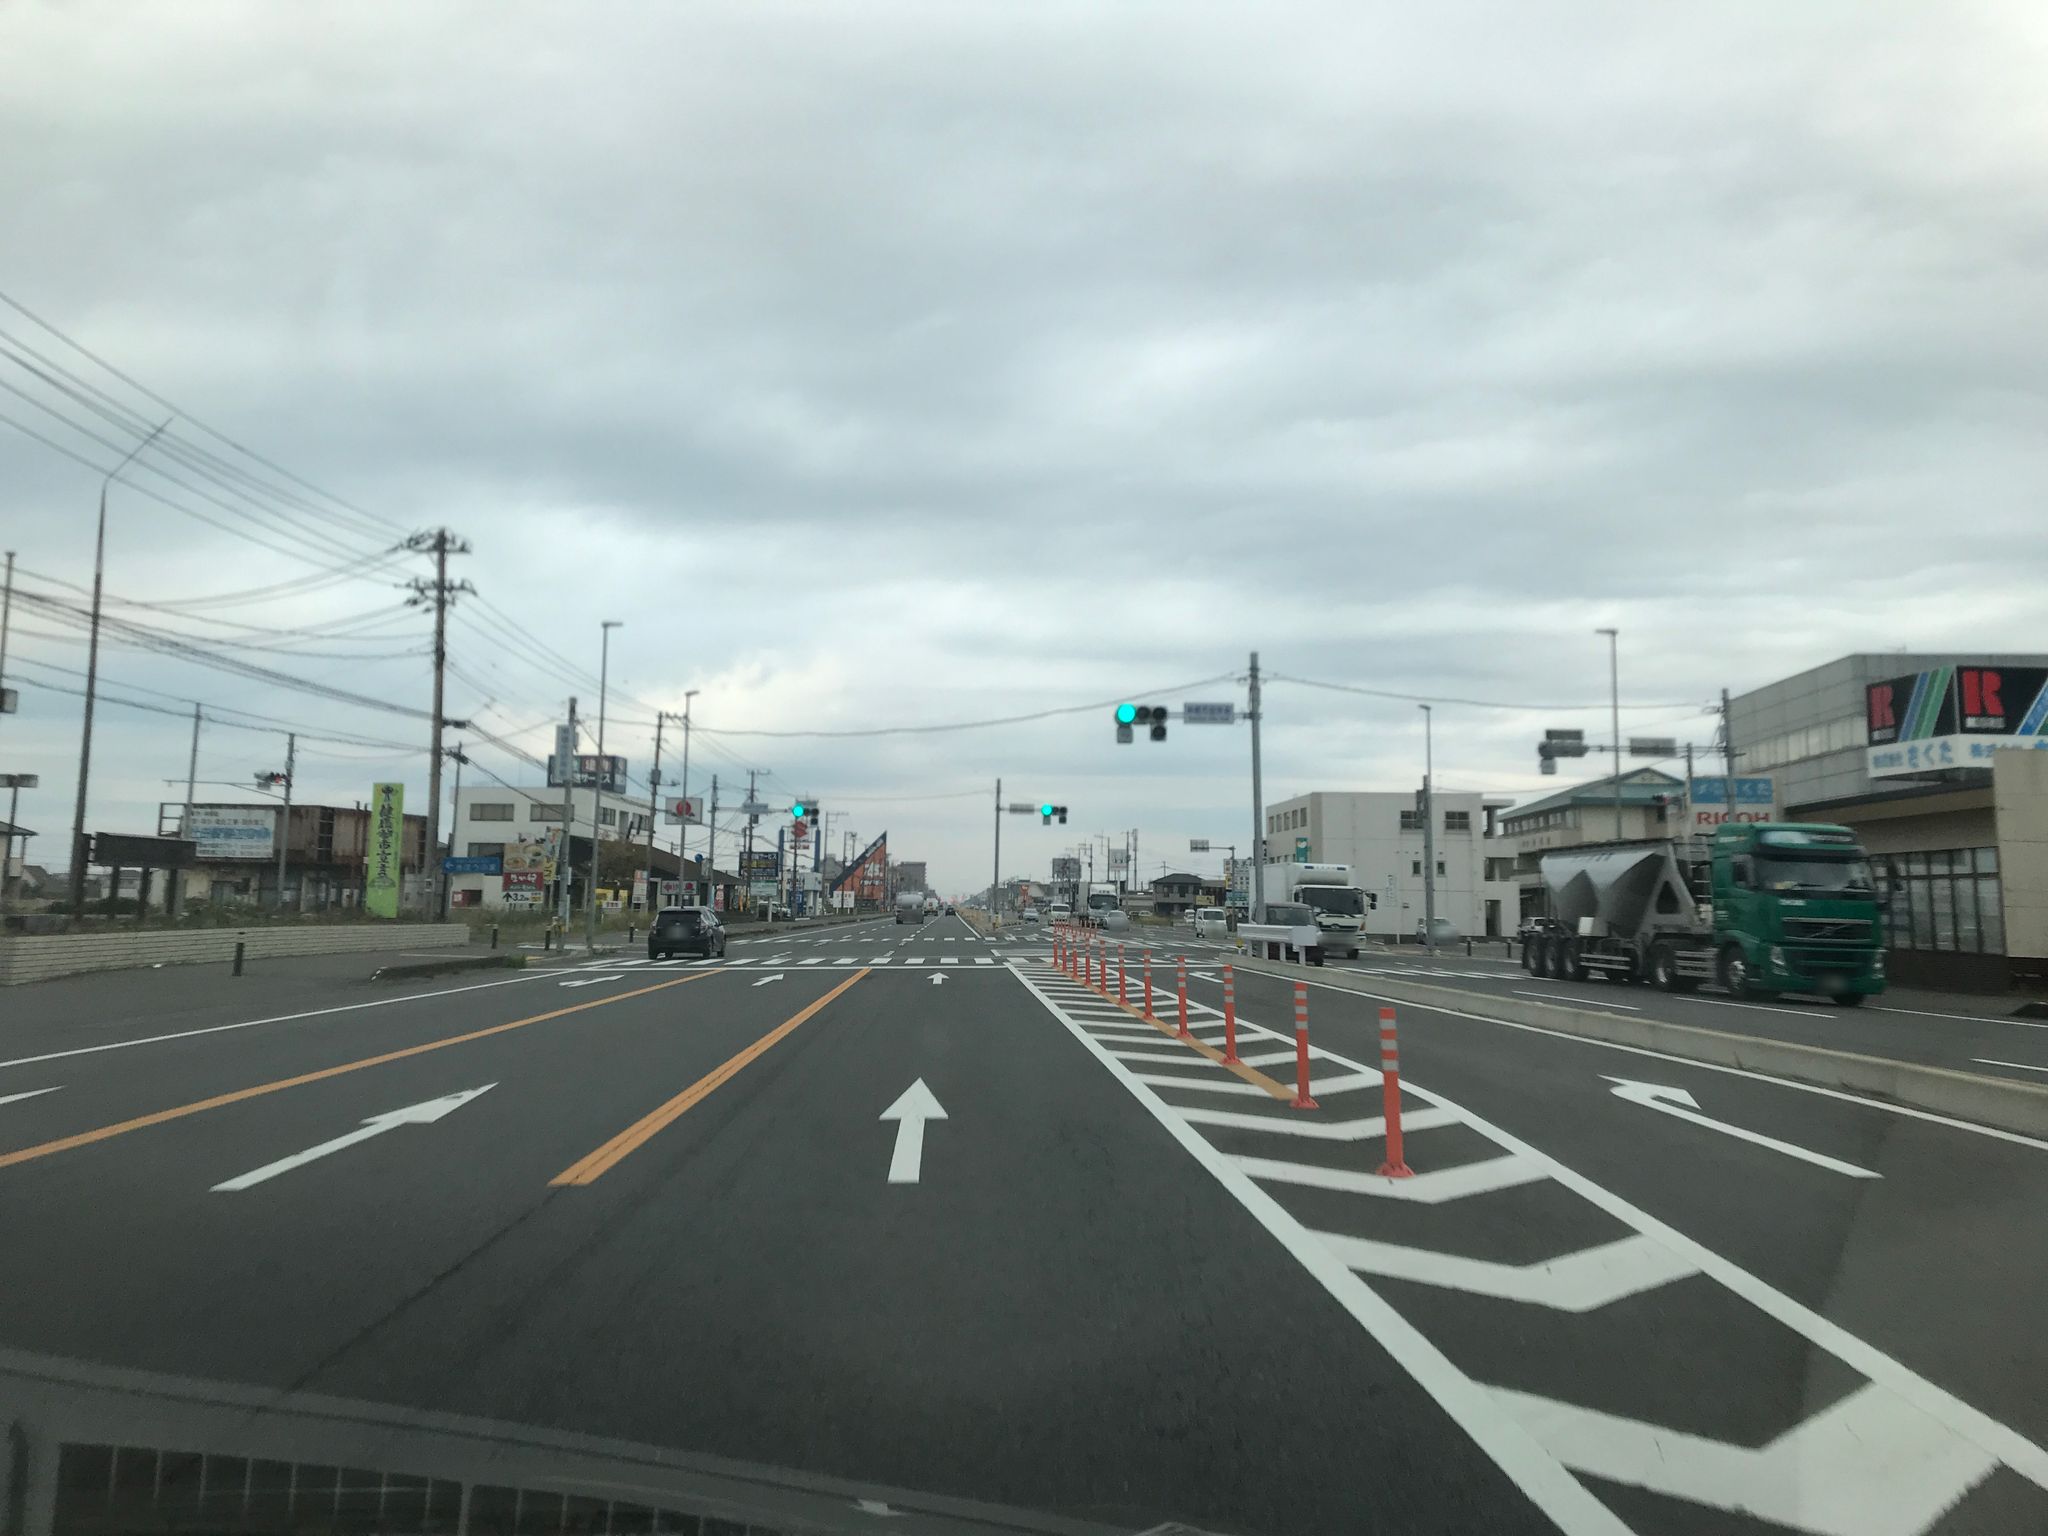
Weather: cloudy
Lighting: day
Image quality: good
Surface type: driving surface
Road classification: trunk
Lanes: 2
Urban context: suburban or peri-urban
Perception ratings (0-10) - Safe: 2.14, Lively: 2.54, Beautiful: 3.22, Boring: 3.22, Depressing: 4.7, Wealthy: 1.66